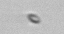
Label: nanoplankton_mix